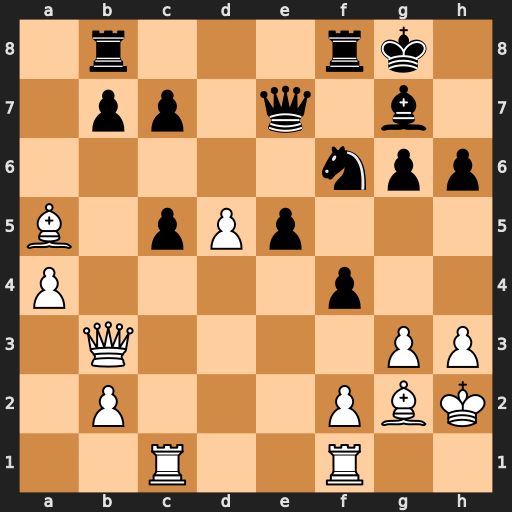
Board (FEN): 1r3rk1/1pp1q1b1/5npp/B1pPp3/P4p2/1Q4PP/1P3PBK/2R2R2
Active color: w
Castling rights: -
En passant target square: -
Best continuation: d6+ Qf7 Qxf7+